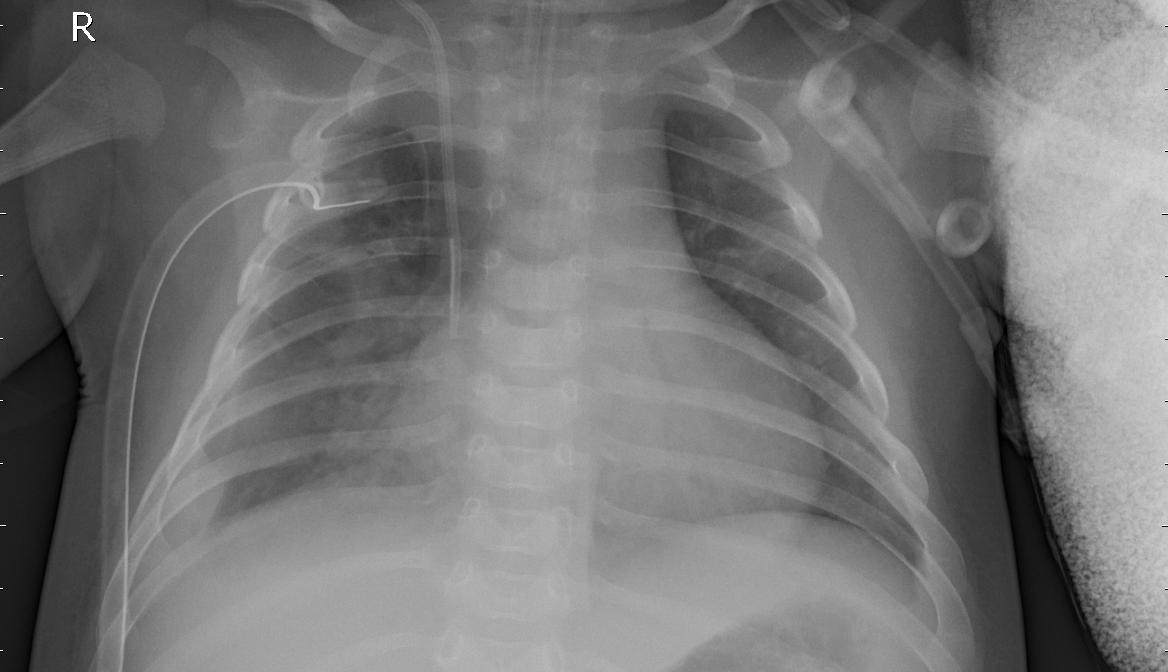
Diagnosis: PNEUMONIA